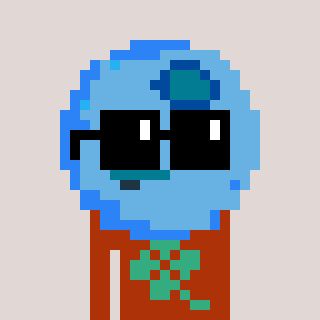
a pixel art character with square black sunglasses, a blueberry-shaped head and a hotbrown-colored body on a warm background